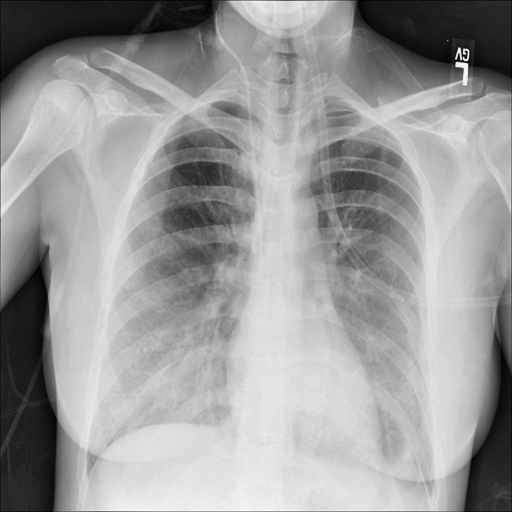
Finding: NORMAL